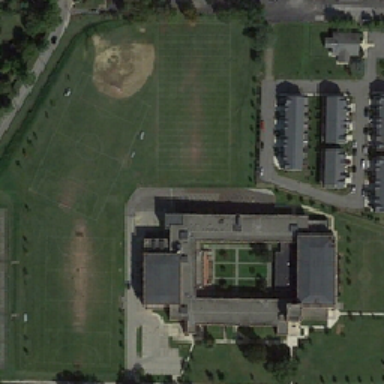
The gray buildings beside the lawn are well laid out .